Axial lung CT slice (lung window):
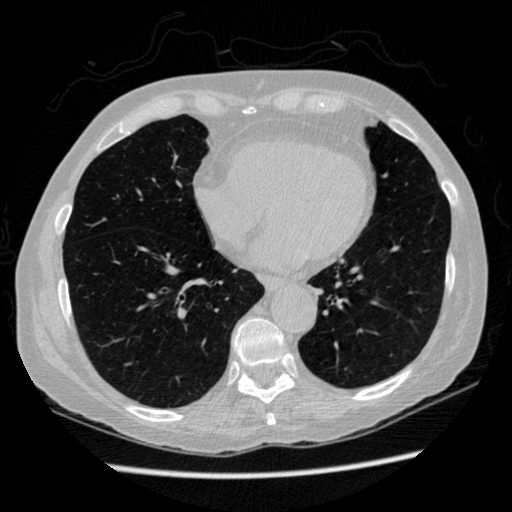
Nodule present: no